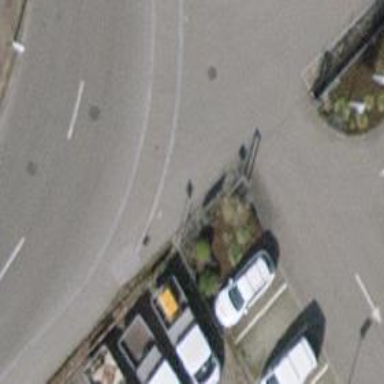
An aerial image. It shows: Flagpole structure.